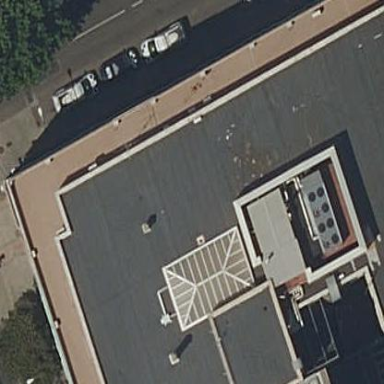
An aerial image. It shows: Police building.